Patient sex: M
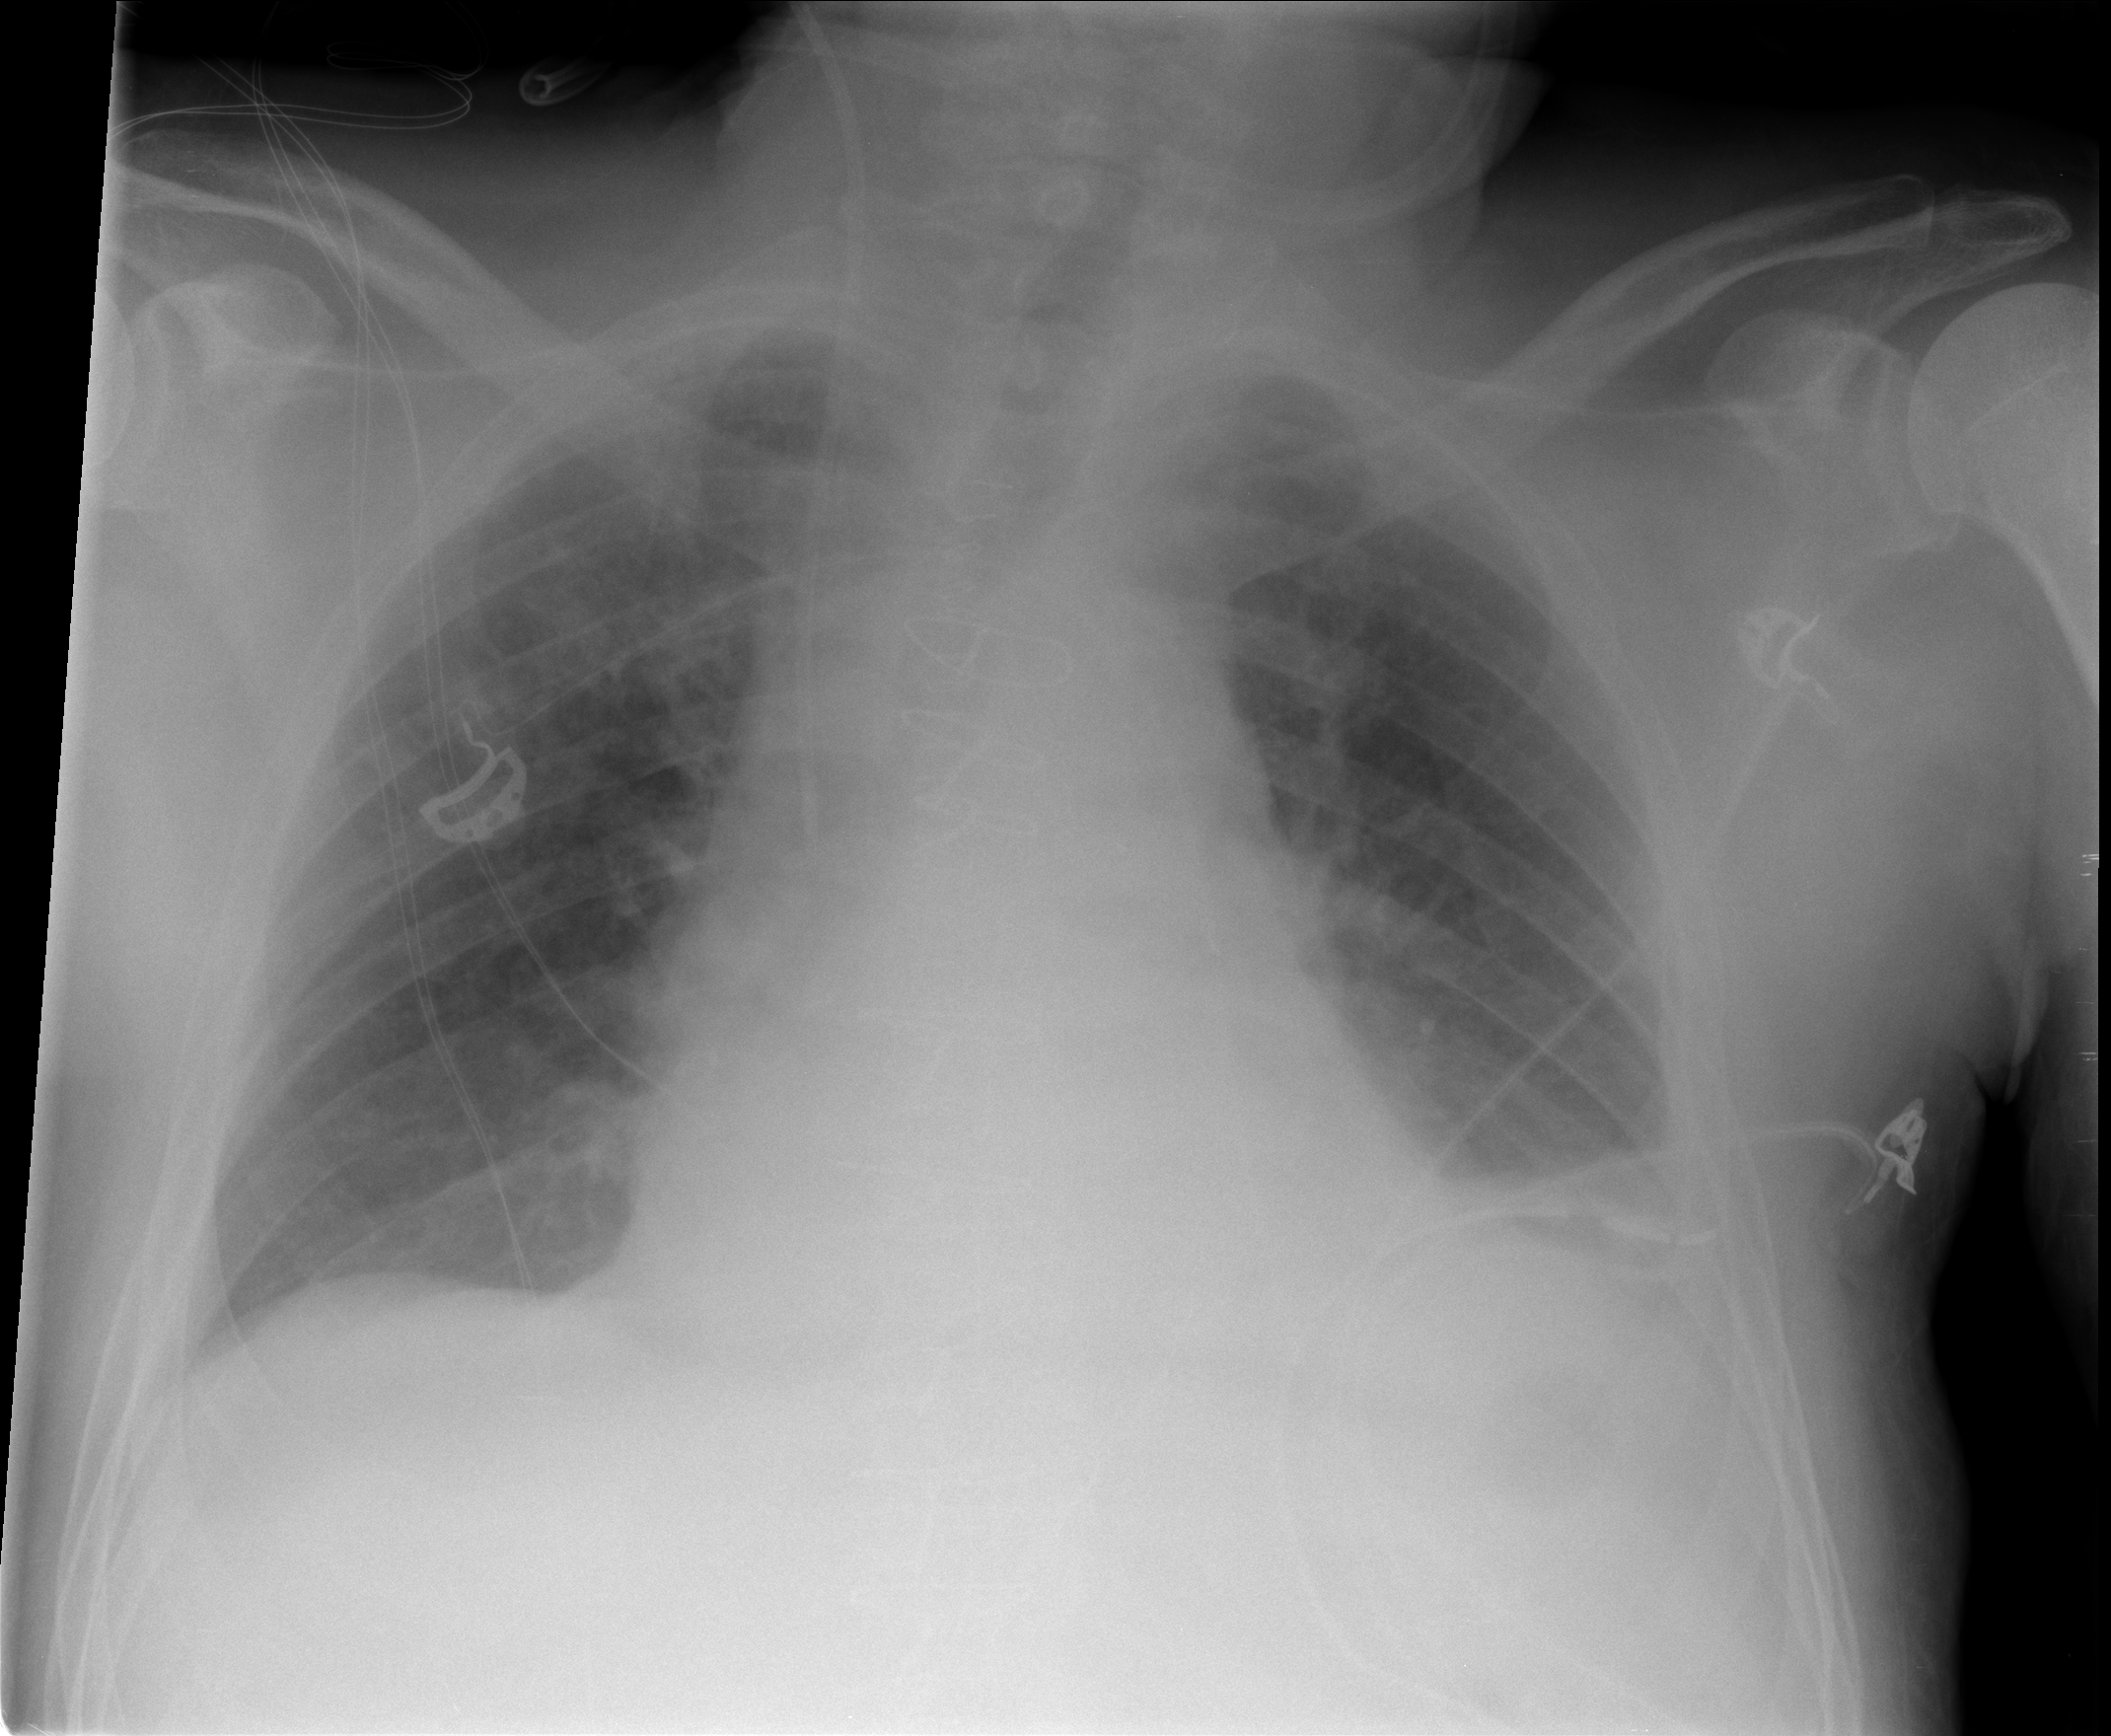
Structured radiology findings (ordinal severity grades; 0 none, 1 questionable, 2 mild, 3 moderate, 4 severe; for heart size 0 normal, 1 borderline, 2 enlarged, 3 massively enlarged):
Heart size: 0
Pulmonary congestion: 0
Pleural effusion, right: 0
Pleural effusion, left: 1
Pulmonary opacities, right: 0
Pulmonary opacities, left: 0
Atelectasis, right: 0
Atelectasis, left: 2